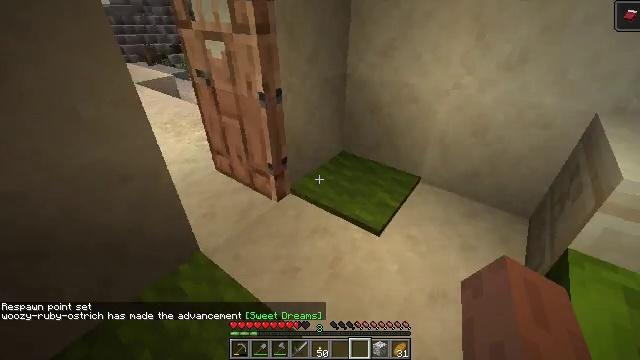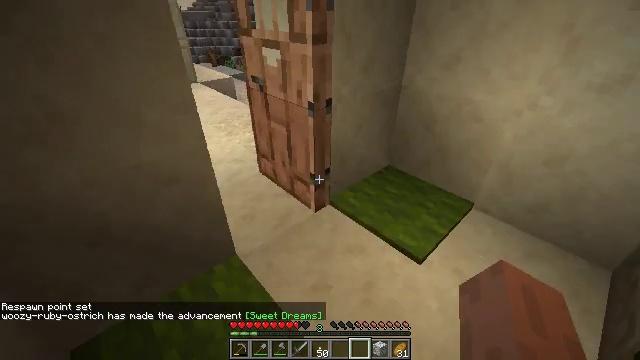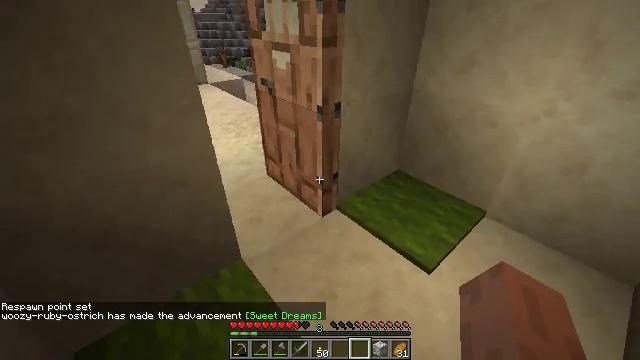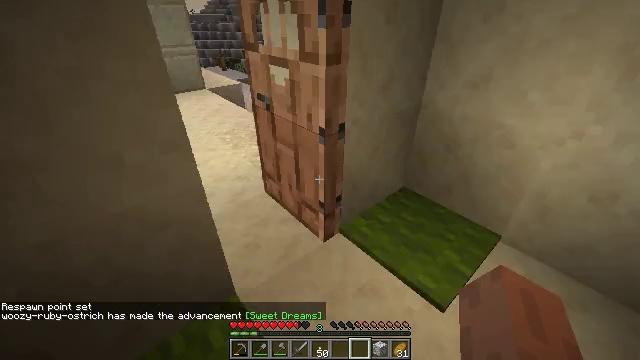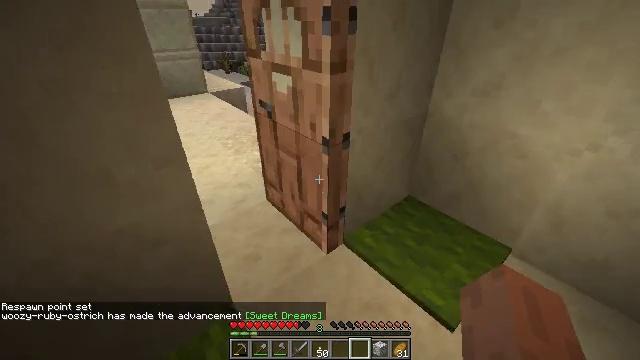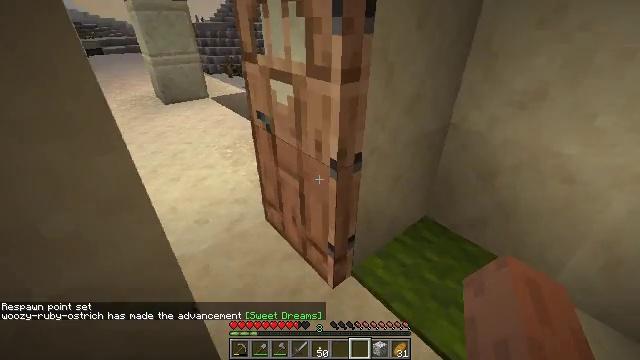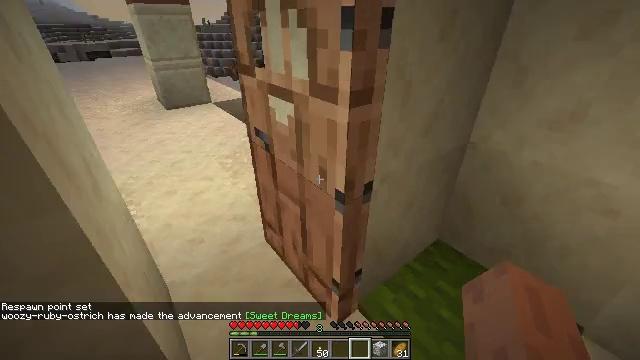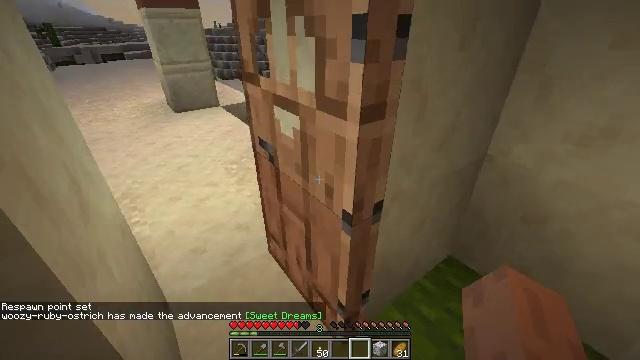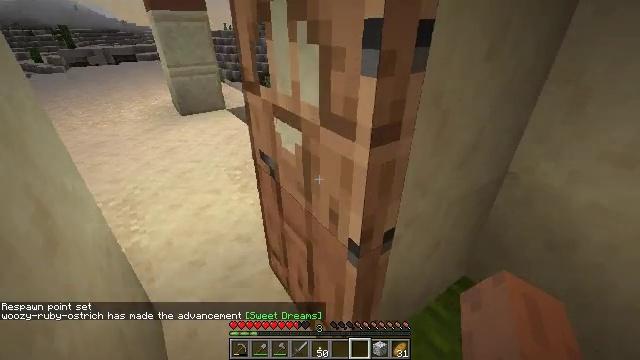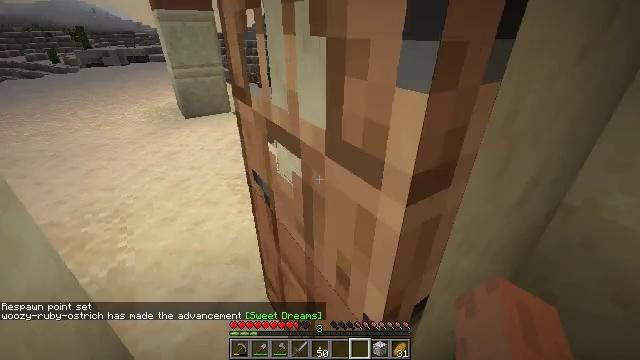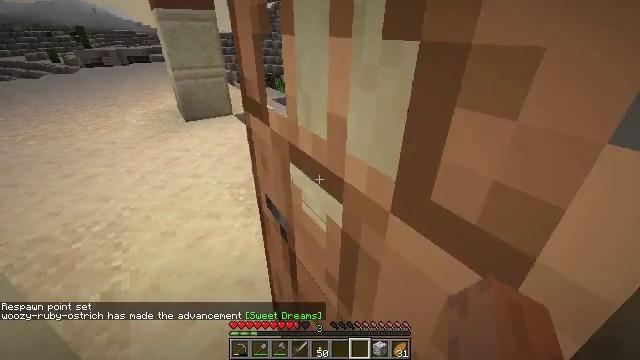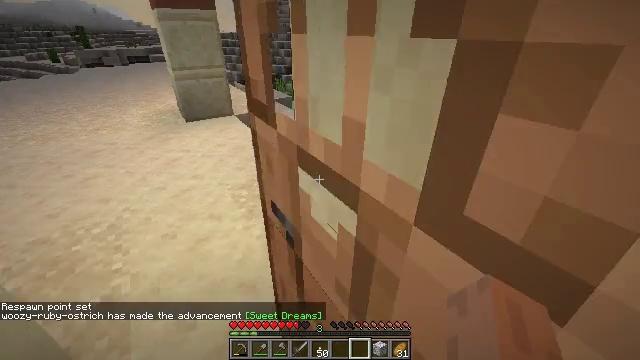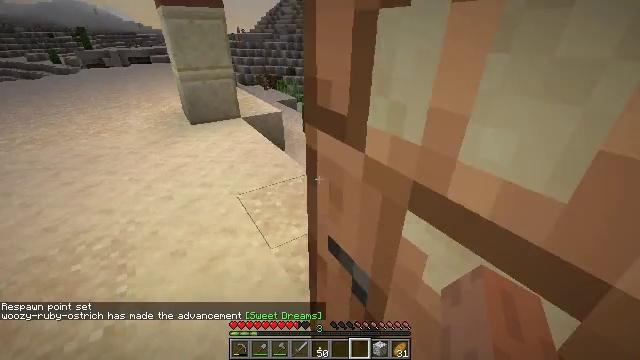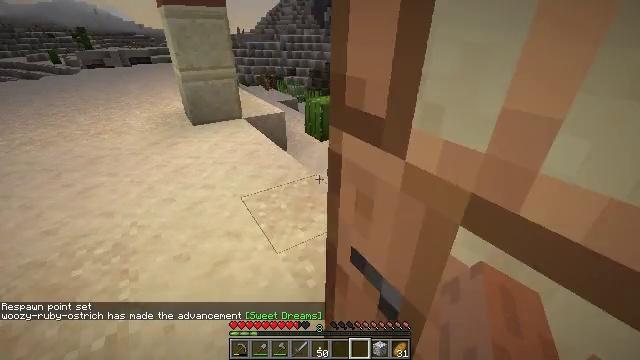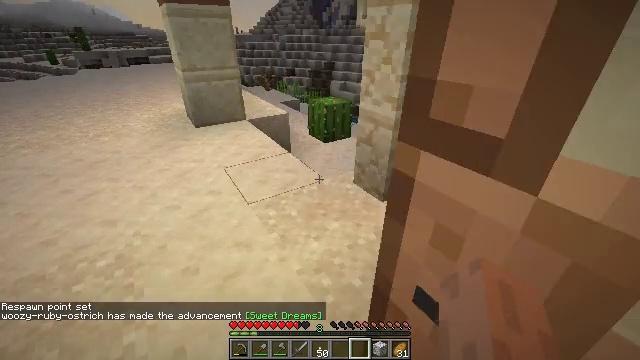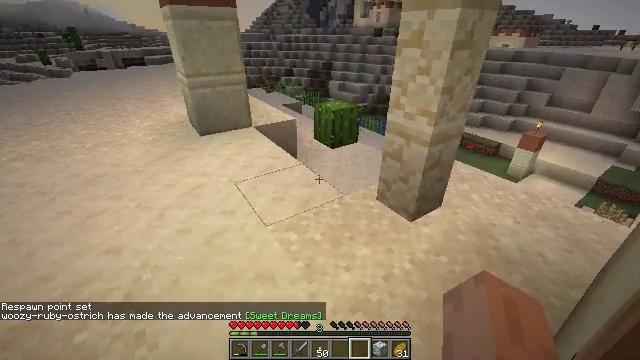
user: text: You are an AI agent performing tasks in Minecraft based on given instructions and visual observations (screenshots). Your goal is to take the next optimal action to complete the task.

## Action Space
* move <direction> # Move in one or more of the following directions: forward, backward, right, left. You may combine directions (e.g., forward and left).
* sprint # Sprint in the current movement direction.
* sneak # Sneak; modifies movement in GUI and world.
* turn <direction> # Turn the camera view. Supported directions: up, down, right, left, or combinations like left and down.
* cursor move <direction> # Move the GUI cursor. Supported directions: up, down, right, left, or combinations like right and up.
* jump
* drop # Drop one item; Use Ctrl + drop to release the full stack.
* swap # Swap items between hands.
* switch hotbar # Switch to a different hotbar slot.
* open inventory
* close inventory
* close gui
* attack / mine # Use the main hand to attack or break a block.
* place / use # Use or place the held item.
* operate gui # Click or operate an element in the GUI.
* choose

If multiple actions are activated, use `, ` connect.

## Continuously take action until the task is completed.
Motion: motion action
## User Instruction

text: Attack the jungle button to remove it.
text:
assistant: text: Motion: move forward, turn left and up
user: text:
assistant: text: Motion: move forward, turn left
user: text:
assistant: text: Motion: move forward
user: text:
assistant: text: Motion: move forward
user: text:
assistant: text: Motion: move forward
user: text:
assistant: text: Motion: move forward, turn left
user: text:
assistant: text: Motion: move forward, turn left
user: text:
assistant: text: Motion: move forward, turn left
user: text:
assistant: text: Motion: move forward, turn left
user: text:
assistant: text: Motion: move forward and move left
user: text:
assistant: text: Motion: move forward and move left
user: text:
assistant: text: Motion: move forward and move left
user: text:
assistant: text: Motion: move forward and move left
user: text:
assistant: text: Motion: move forward and move left
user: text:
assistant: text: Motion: move forward and move left
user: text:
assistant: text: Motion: move forward and move left, turn right
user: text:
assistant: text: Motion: move forward and move left, turn right
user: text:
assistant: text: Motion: move forward and move left, turn right
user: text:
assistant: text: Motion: move forward and move left, turn right
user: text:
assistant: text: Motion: move forward and move left, turn right and up
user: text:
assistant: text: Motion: move forward and move left, turn right
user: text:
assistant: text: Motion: move forward and move left, turn right
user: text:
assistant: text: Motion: move forward and move left, turn right
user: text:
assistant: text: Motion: move forward and move left, turn right
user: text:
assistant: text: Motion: move forward and move left, turn right
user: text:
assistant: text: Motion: move forward and move left, turn right
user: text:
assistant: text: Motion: move forward, turn right
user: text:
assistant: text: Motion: move forward, turn right
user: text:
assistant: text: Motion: move forward, turn right
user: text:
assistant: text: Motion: move forward and move right, turn right